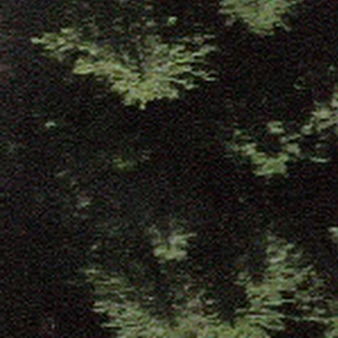
Label: other